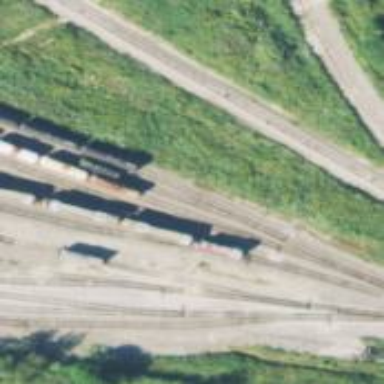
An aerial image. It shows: Railway yard used for servicing trains.